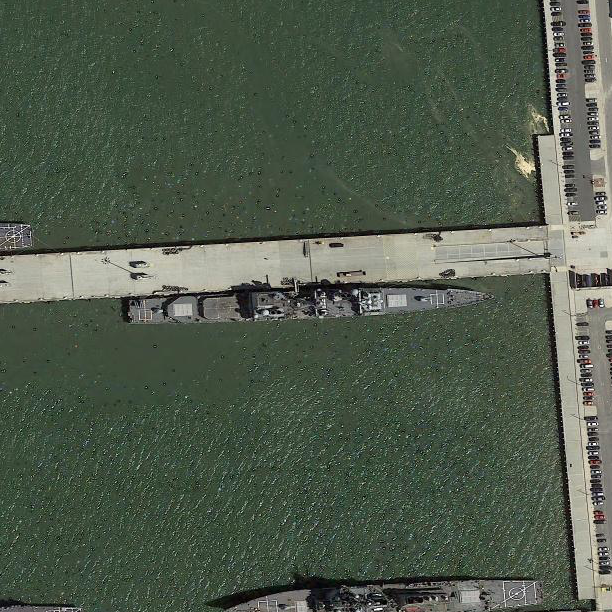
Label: cruiser